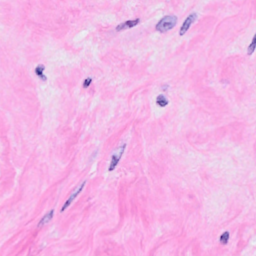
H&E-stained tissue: Breast